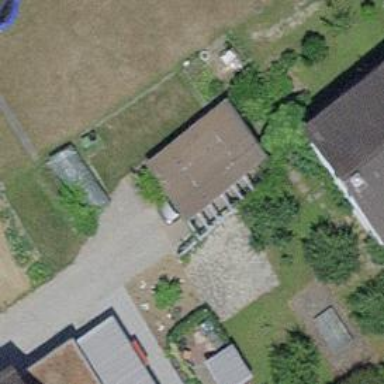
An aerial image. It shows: Garage.